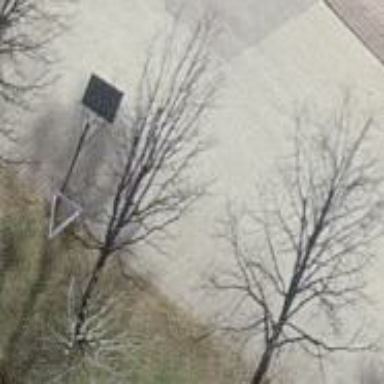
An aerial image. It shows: Asphalt basketball court on pitch.